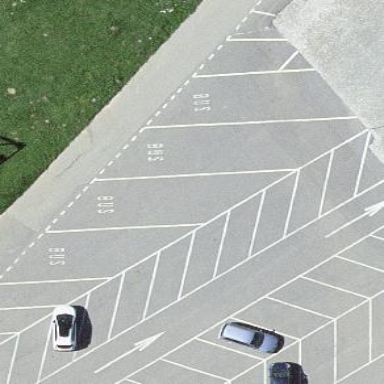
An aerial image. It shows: Tourist bus parking area with surface parking.